Question: I have a custom 'UIView' that acts as a layout object. If I add children to that 'UIView' (layout), the layout takes care of their positioning (using the 'layoutSubviews' method). Is it possible to constrain the children in such a way, so that they are not drawn outside the layout's bounds?
Below is an illustration of what I want to achieve:

The left picture is what would normally happen. I want to achieve the situation in the right picture.
, I just want it not to be drawn outside its parent.
Is this possible and how?
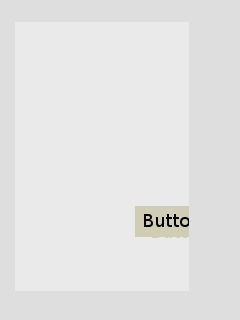
Answer: Set your parent view 'clipsToBounds' property to 'YES'